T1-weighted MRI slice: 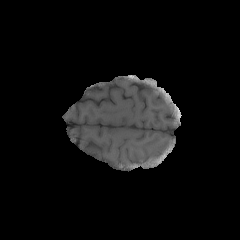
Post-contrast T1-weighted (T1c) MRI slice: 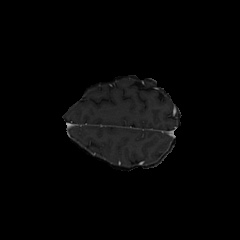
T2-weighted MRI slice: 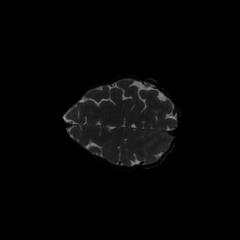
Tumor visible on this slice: no